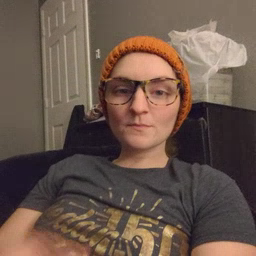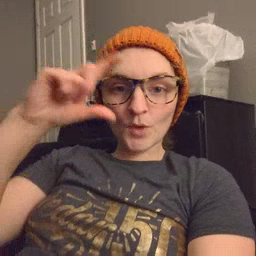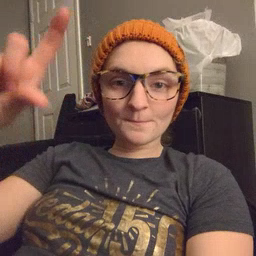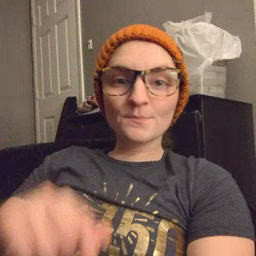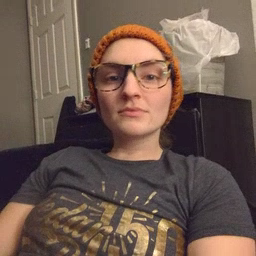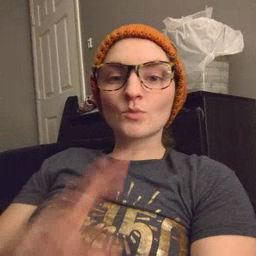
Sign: moon